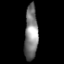
Tissue: lung
Cell type: Epithelial cells
Senescence score: 0.2282
Nuclear area (px): 701
Mean DAPI intensity: 127.969